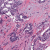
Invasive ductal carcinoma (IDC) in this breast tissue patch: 1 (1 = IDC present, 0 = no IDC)